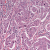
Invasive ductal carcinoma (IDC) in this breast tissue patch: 1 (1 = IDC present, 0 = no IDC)